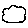
Label: cloud